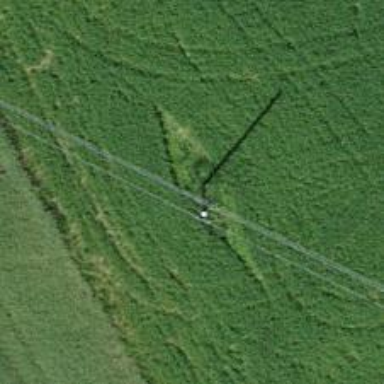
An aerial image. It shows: Power pole.